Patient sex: M
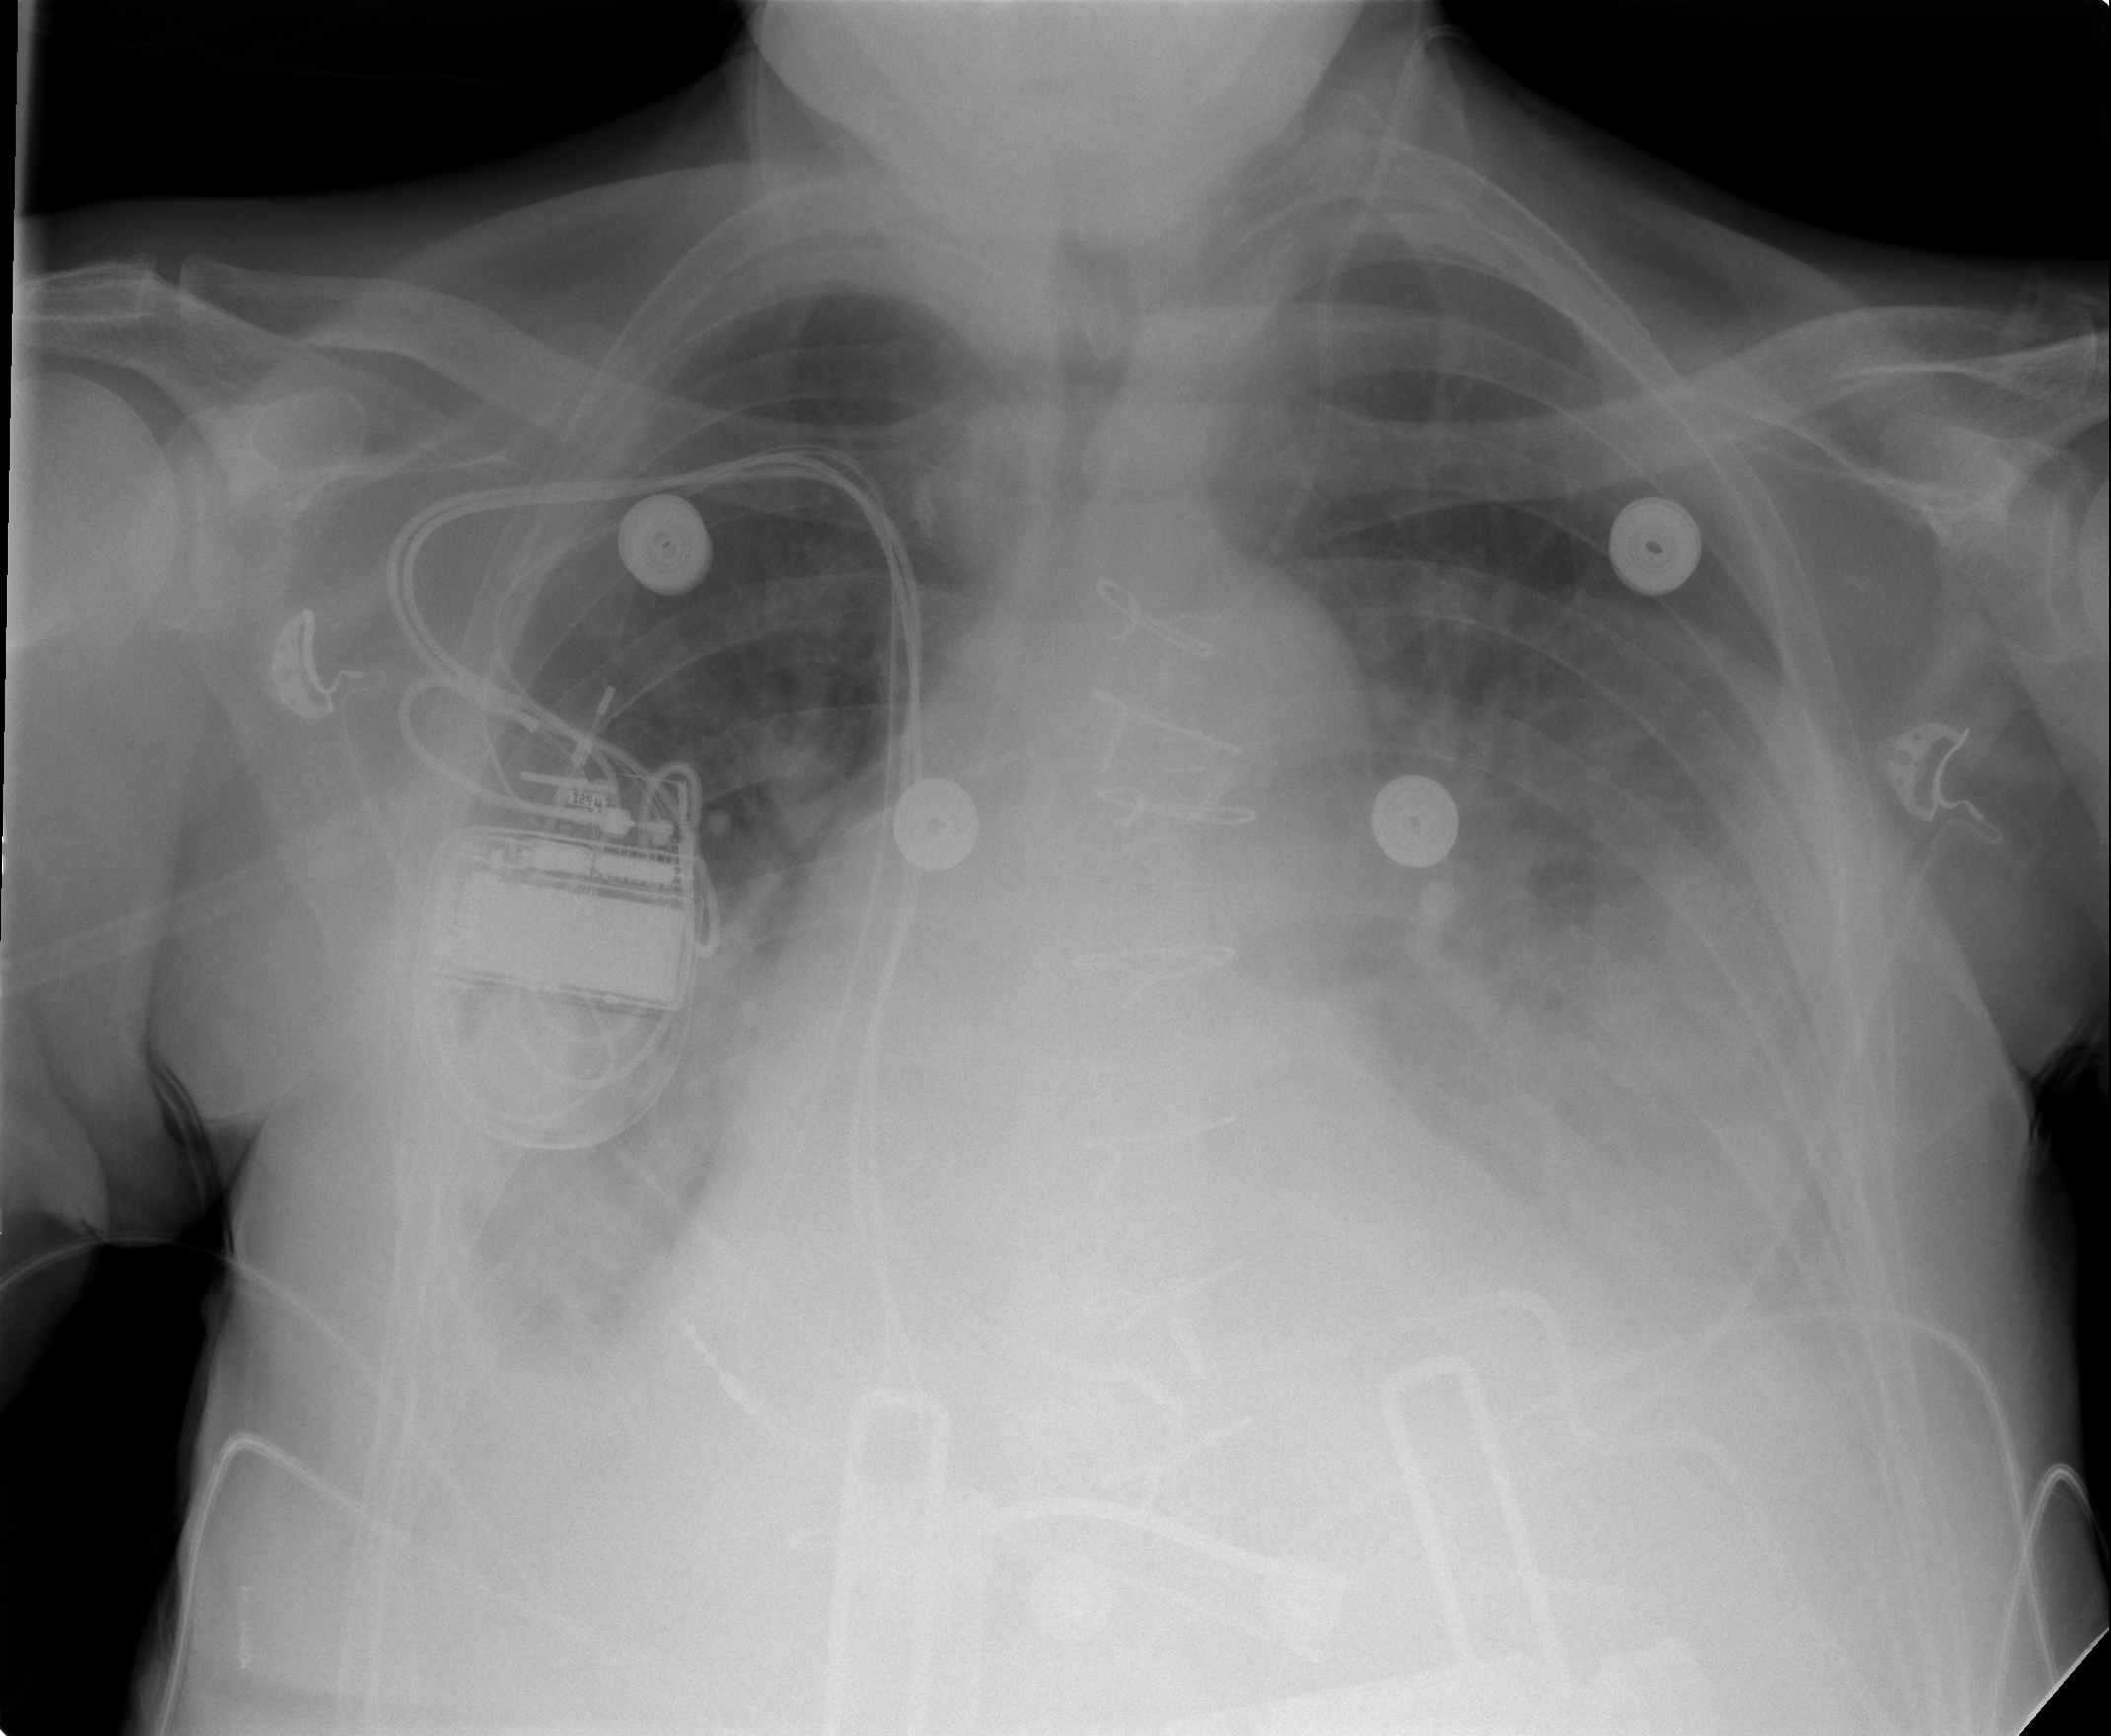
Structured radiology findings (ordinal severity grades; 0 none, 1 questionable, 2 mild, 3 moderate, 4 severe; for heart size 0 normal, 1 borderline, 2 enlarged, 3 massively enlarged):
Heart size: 2
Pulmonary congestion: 1
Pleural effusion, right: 2
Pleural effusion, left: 3
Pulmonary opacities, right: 1
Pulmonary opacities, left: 1
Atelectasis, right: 2
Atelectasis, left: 2